Question: Please why do I have such a situation?
I have defined 2 ListViews in my XML, and I named them
'''
android:id="@+id/android:listbest"
'''
and
'''
android:id="@+id/android:listworst"
'''
When I try to reference them from my code Eclipse apparently is not able to find those ids.
I reference them as follows:
'''
v= inflater.inflate(R.layout.listaworstbest, container, false);
lvBest= (ListView)v.findViewById(android.R.id.listbest);
lvWorst=(ListView)v.findViewById(android.R.id.listworst);
'''
I have cleaned and rebuilt the project several times but without success.

My XML should be fine, I see no errors.
'''
<LinearLayout xmlns:android="http://schemas.android.com/apk/res/android"
android:layout_width="fill_parent"
android:layout_height="fill_parent"
android:orientation="vertical"
>
<RelativeLayout
android:layout_width="fill_parent"
android:layout_height="wrap_content"
android:background="#1414FF">
<TextView
android:id="@+id/titolo"
android:layout_width="wrap_content"
android:layout_height="wrap_content"
android:textSize="15dip"
android:text="Best and Worst stocks"
android:layout_centerHorizontal="true"
android:textColor="#00EBEB"
/>
<TextView
android:id="@+id/best"
android:layout_width="wrap_content"
android:layout_height="wrap_content"
android:textSize="10dip"
android:text="Best stocks"
android:layout_centerHorizontal="true"
android:layout_below="@+id/titolo"
android:textColor="#00EBEB"
/>
</RelativeLayout>
<RelativeLayout
android:layout_width="fill_parent"
android:layout_height="20dip"
android:background="#1414FF">
<TextView
android:id="@+id/nome"
android:layout_width="wrap_content"
android:layout_height="wrap_content"
android:textSize="10dip"
android:text="Nome"
android:ems="10"
android:layout_alignParentLeft="true"
android:layout_centerInParent="true"
android:textColor="#00EBEB"
/>
<TextView
android:id="@+id/textView1"
android:layout_width="wrap_content"
android:ems="8"
android:layout_height="wrap_content"
android:textSize="10dip"
android:text="Simbolo"
android:layout_toRightOf="@+id/nome"
android:textColor="#00EBEB"
android:layout_centerInParent="true"
/>
<TextView
android:id="@+id/prezzo"
android:layout_width="wrap_content"
android:layout_height="wrap_content"
android:textSize="10dip"
android:text="Ultimo prezzo"
android:layout_toRightOf="@+id/textView1"
android:textColor="#00EBEB"
android:layout_centerInParent="true"
/>
<TextView
android:id="@+id/cambiamento"
android:layout_width="wrap_content"
android:layout_height="wrap_content"
android:text="Variazione"
android:textSize="10dip"
android:layout_alignParentRight="true"
android:textColor="#00EBEB"
android:layout_centerInParent="true"
/>
</RelativeLayout>
<ListView
android:id="@+id/android:listbest"
android:layout_width="match_parent"
android:layout_height="wrap_content"
android:layout_weight="1"
>
</ListView>
<RelativeLayout
android:layout_width="fill_parent"
android:layout_height="wrap_content"
android:background="#1414FF">
<TextView
android:layout_width="wrap_content"
android:layout_height="wrap_content"
android:textSize="10dip"
android:text="Worst stocks"
android:layout_centerHorizontal="true"
android:textColor="#00EBEB"
/>
</RelativeLayout>
<ListView
android:id="@+id/android:listworst"
android:layout_width="match_parent"
android:layout_height="wrap_content"
android:layout_weight="1"
>
</ListView>
<RelativeLayout
android:layout_width="fill_parent"
android:layout_height="34dp"
android:background="#1414FF" >
<Button
android:id="@+id/dettagliobtn"
android:layout_width="wrap_content"
android:layout_height="wrap_content"
android:layout_alignParentRight="true"
android:layout_alignParentTop="true"
android:text="Details" />
<Button
android:id="@+id/favoritesbtn"
android:layout_width="wrap_content"
android:layout_height="wrap_content"
android:layout_alignParentLeft="true"
android:layout_alignParentTop="true"
android:text="Favorites" />
</RelativeLayout>
</LinearLayout>
'''
Thanks for the help!
'''
<ListView
android:id="@+id/android:list"
android:layout_width="match_parent"
android:layout_height="wrap_content"
android:layout_weight="1"
>
</ListView>
'''
The Java is:
'''
View v= inflater.inflate(R.layout.lista, container, false);
lv= (ListView) v.findViewById(android.R.id.list);
'''
Thanks!!!
Cheers!
pietmau
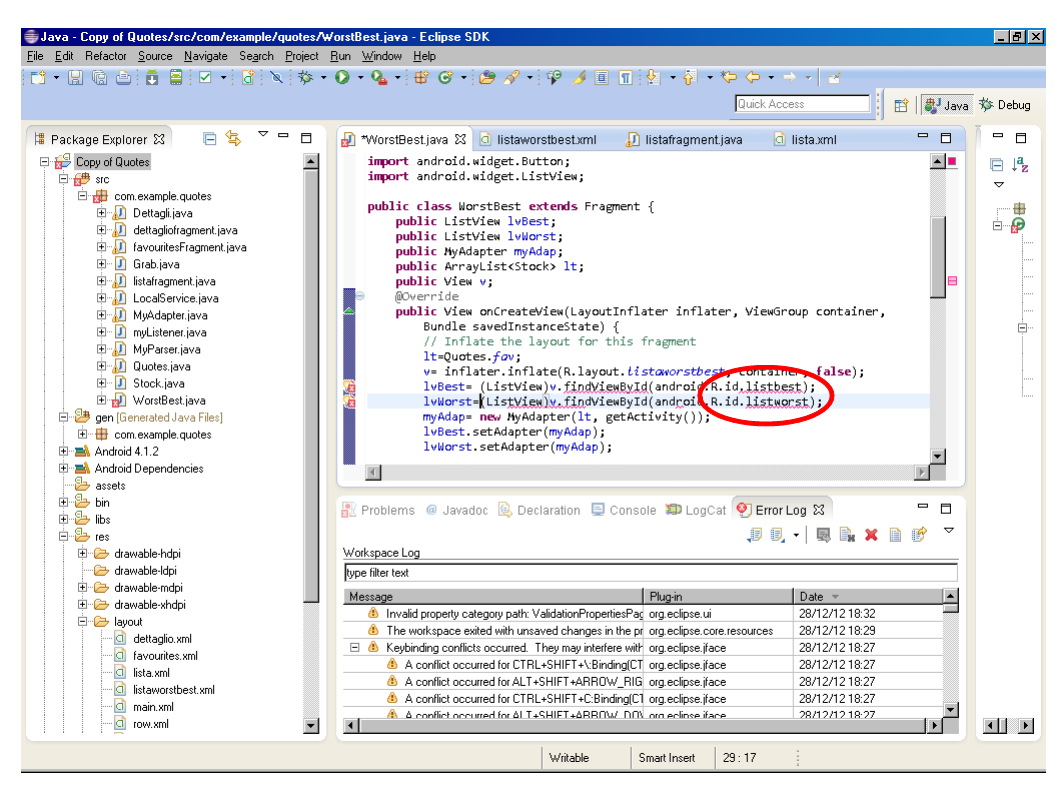
Answer: Change Both ListViews id's to
'First ListView' id to :
'''
android:id="@+id/listworst"
'''
and
'Second ListView' Id to
'''
android:id="@+id/listbest"
'''
and refere them as:
'''
v= inflater.inflate(R.layout.listaworstbest, container, false);
lvBest= (ListView)v.findViewById(R.id.listbest);
lvWorst=(ListView)v.findViewById(R.id.listworst);
'''